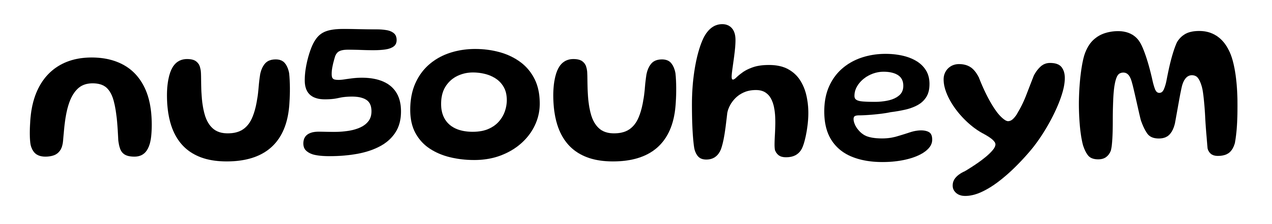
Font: Gluten_Medium